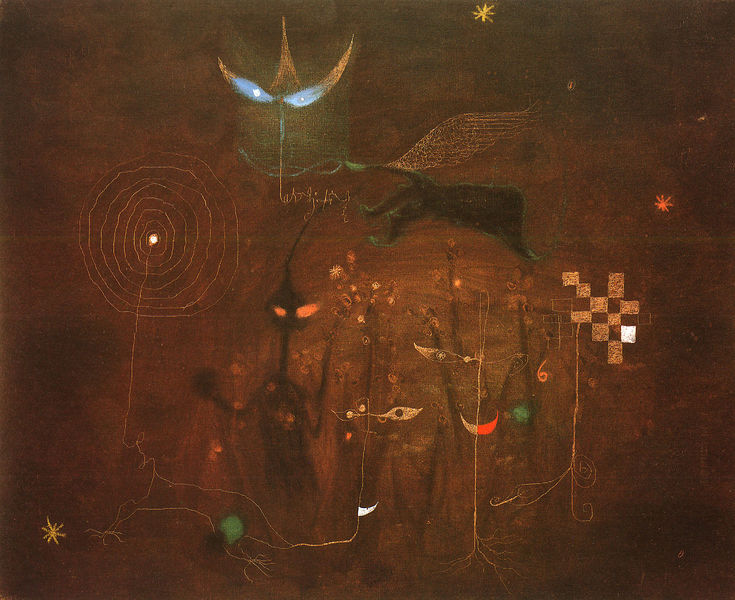
Titel: Furfu
Künstler: Wienand von Steeg
Institution: Privatbesitz
Schlagwörter: blau, dunkel, flügel, gemälde, schatten, grün, ocker, braun, licht, mund, nacht, nase, schwarz, zeichnung, rot, tier, beige, karo, schachbrett, augen, gesicht, auge, figur, gold, blaue augen, fliegen, kreis, düster, abstrakt, figuren, finster, abstraktion, schimmer, karos, maske, traum, sterne, kreise, quadrate, spiralen, unheimlich, spirale, ungeheuer, klee, paul klee, lee, miro, alien, leuchtende augen, strichmännchen, hoehle, kee